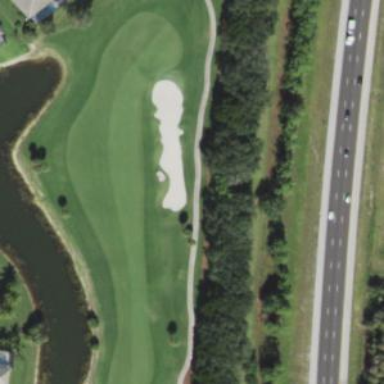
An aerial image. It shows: Golf fairway surrounded by grass.